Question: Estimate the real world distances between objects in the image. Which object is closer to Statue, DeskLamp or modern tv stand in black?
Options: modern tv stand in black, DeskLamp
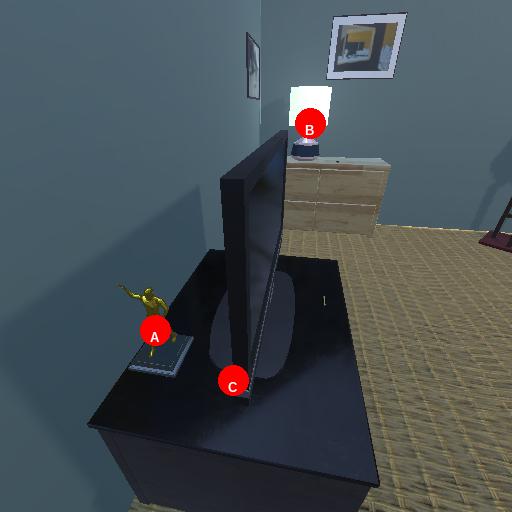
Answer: modern tv stand in black